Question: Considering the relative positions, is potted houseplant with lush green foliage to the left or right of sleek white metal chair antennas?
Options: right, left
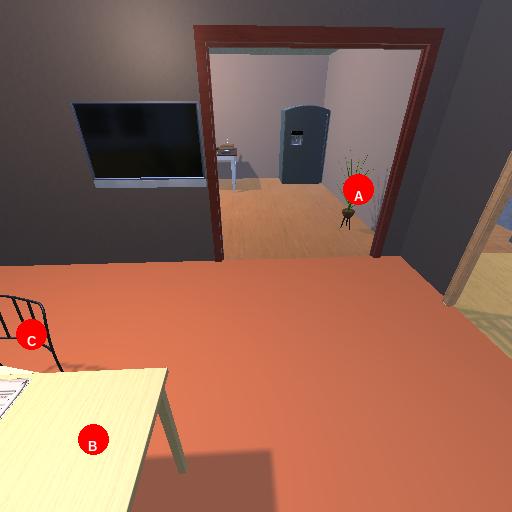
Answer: right